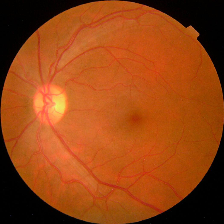
Diabetic retinopathy grade: No DR